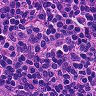
Metastatic tissue present: no